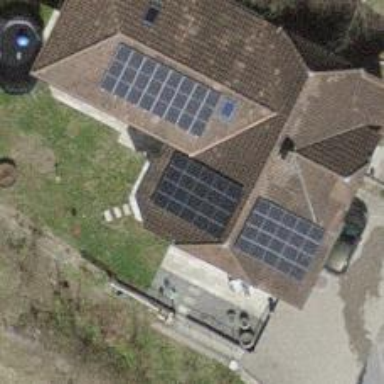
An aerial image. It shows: Solar power generator utilizing photovoltaic technology with solar photovoltaic panels.